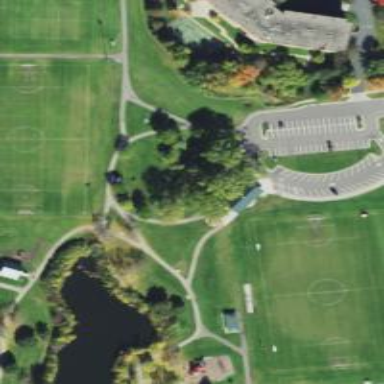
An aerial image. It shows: Soccer pitch with grass surface for leisure land.